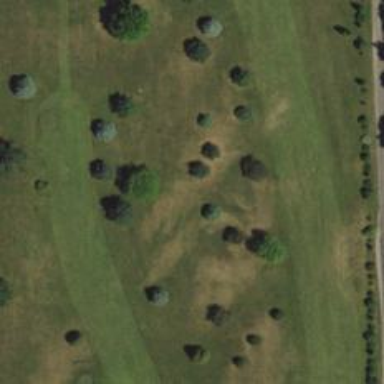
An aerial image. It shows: Golf fairway surrounded by grass.